Question: I'm trying to achieve a scroll feature with a semi-circle I'm unable to reach this I want to make that linear layout transparent and just the image view to be visible. The problem here is it the edges of the linear layout which makes the feature fail.

'''
<?xml version="1.0" encoding="utf-8"?>
<LinearLayout xmlns:android="http://schemas.android.com/apk/res/android"
xmlns:app="http://schemas.android.com/apk/res-auto"
android:id="@+id/main_content"
android:layout_width="match_parent"
android:layout_height="match_parent"
android:orientation="vertical">
<LinearLayout
android:id="@+id/linear"
android:layout_width="match_parent"
android:layout_height="70dp"
android:background="@null">
<ImageView
android:layout_width="match_parent"
android:layout_height="70dp"
android:background="@drawable/rect_background" />
</LinearLayout>
<ScrollView
android:layout_width="match_parent"
android:layout_height="fill_parent">
<LinearLayout
android:layout_width="match_parent"
android:layout_height="wrap_content"
</LinearLayout>
</ScrollView>
</LinearLayout>
'''
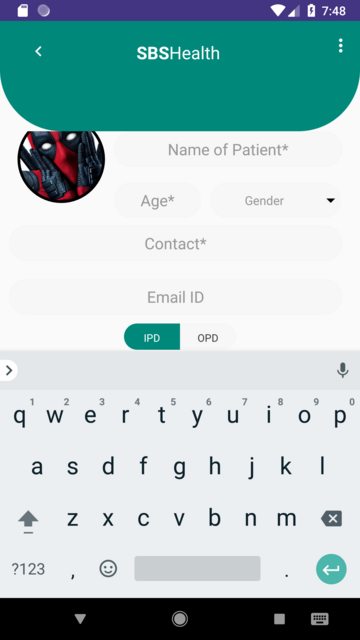
Answer: Use 'FrameLayout' and add these two layouts in it. in FrameLayout, whichever element is last added will be on top of others.
SO here, add topper layout first in FrameLayout and then add ScrollView Layout which contains Avatar image.
That way, avatar image will be on top of topbar layout
'''
<FrameLayout>
<LinearLayout> //topbar
<LinearLayout> //ScrollView containing avatar and other stuff
</FrameLayout>
'''